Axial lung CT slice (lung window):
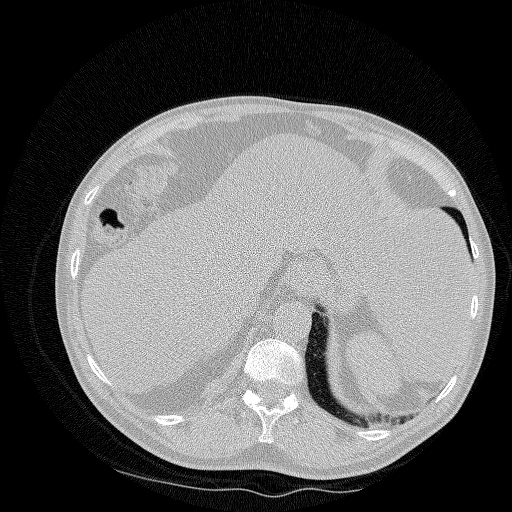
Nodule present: no